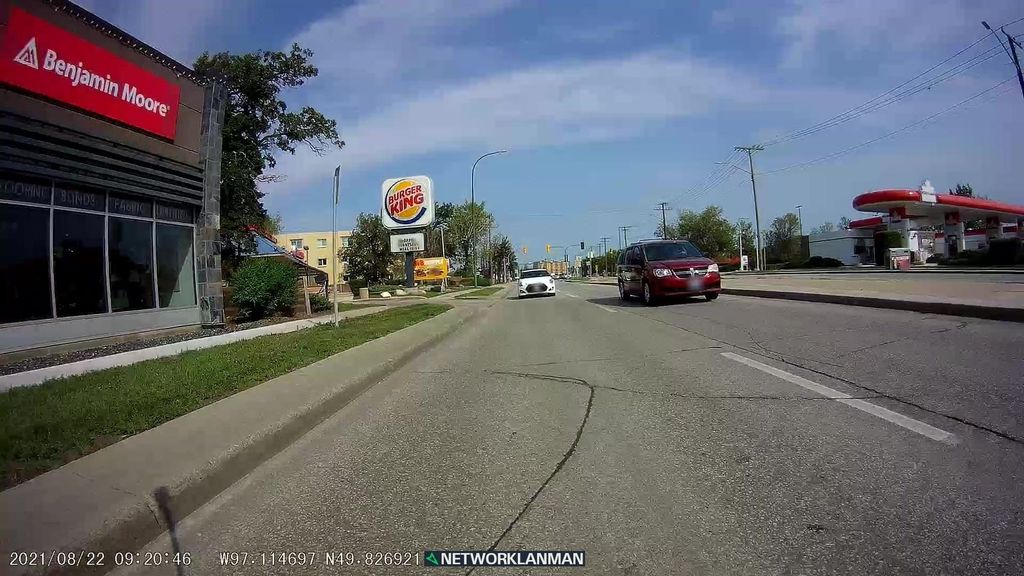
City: winnipeg